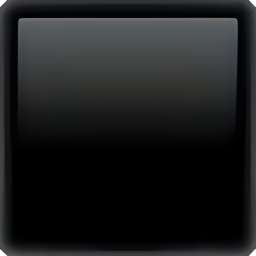
Name: black large square
Emoji: ⬛
Group: Symbols
Sub-group: geometric